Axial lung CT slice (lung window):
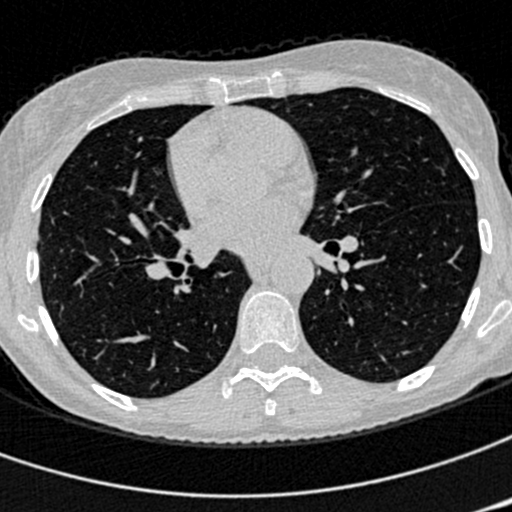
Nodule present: no